Question: So, I'm trying to recreate a .gif I found online in pure CSS. However, I've run into a problem when creating the animation-part of this.
Here's the GIF I'm trying to recreate:

As you can see, the source image breaks up in:
1. 3 walls
2. 9 columns
3. 27 cubes
And then returning by changing to 9 rows, 3 flats and a cube again.
I've measured everything in pixels and everything fits in the completely "exploded" state, but I can't seem to figure out how to animate it properly.
In <URL>
> Note: Hover over the 'test area' to trigger the animation!
Is there a way I can stage the margin (all the 'margin-top's from 'line 125') to occur on the moment they do in the 2nd fiddle, but not influence the blocks before the 2 second delay is actually taking place? I was thinking of saying 'margin-top' should get 'X + 30px' or something, but I can't seem to find something like that for CSS. Do I have to resort to jQuery? (I wanted to test how far I could get with CSS, so rather not!)
This is one of those pieces where a block is only getting its 'margin-top' changed, the rest of the CSS and HTML can be found in the Fiddles (it is simply too much to copy/paste everything here):
'''
#test-area:hover + #cube .block111, #test-area:hover + #cube .block121, #test-area:hover + #cube .block131 {
margin-top: -30px;
-webkit-transition-delay: 2s;
transition-delay: 2s;
}
'''
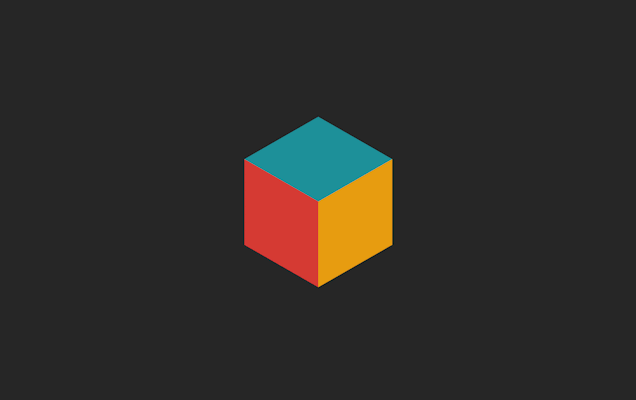
Answer: The issue is you're basically just overriding your styles with ones from line 125 and on. You can remove the transitions and you'll understand what's happening: You set most blocks' 'margin-top' on line 116 as '28px' then override them on line 126 with '-30px'. Since this is later on the stylesheet, it takes precedence, therefore ignoring the earlier ones altogether. Take note that transition-delay isn't supposed work like frames. You can use @keyframes for that.
Use other properties to style the blocks for the third action. I edited your fiddle and used 'top' and 'left' properties to move the second action and left the margin-top intact to do the third ones (with the values adjusted a bit.)
Set the 'div<URL> nonetheless.
In the fiddle, I changed some bits while trying things out. You can add some column class to your blocks to reduce the selectors on line 115 and line 120. In your classes, all '.block' that end in 1 are '.col1'. That way, that big line on line 115 is reduced to
'''
#test-area:hover + #cube .col1{
...
}
'''